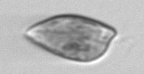
Label: Prorocentrum_dentatum